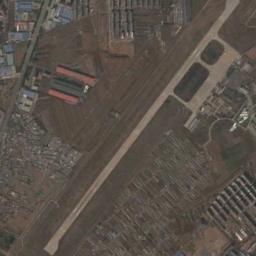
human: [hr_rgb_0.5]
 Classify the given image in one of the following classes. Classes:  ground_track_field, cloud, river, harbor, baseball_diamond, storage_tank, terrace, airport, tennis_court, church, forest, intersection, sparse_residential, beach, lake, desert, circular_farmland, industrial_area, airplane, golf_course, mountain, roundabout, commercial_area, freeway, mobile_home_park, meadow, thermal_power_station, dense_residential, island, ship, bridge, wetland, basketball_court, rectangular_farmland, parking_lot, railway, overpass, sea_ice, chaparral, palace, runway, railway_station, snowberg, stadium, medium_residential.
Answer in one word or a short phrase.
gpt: airport